Question: I'm working on a wrapper for dropbox in delphi 2012. The problem I'm running into is deserializing the json responses. When I make the request for a list of folders and files in my account I get a response that looks something like this:
'''
{
"hash": "some_hash",
"thumb_exists": false,
"bytes": 0,
"path": "/",
"is_dir": true,
"size": "0 bytes",
"root": "dropbox",
"contents":
[
{
"revision": 11,
"rev": "b074cbcbb",
"thumb_exists": false,
"bytes": 0,
"modified": "Mon, 23 Apr 2012 19:19:27 +0000",
"path": "/Apps",
"is_dir": true,
"icon": "folder",
"root": "dropbox",
"size": "0 bytes"
},
{
"revision": 142,
"rev": "8e074cbcbb",
"thumb_exists": false,
"bytes": 0,
"modified": "Wed, 09 May 2012 22:55:44 +0000",
"path": "/code",
"is_dir": true,
"icon": "folder",
"root": "dropbox",
"size": "0 bytes"
},
{
"revision": 7,
"rev": "7074cbcbb",
"thumb_exists": false,
"bytes": 246000,
"modified": "Mon, 23 Apr 2012 18:40:51 +0000",
"client_mtime": "Mon, 23 Apr 2012 18:40:52 +0000",
"path": "/Getting Started.pdf",
"is_dir": false,
"icon": "page_white_acrobat",
"root": "dropbox",
"mime_type": "application/pdf",
"size": "240.2 KB"
}
],
"icon": "folder"
}
'''
I would like to be able to parse that using a TJSONUnMarshal object, but it turns out that TJSONUnMarshal expects the json to look like this instead:
'''
{
"type":"DropboxApiU.TFile",
"id":1,
"fields":
{
"hash": "some_hash",
"thumb_exists": false,
"bytes": 0,
"path": "/",
"is_dir": true,
"size": "0 bytes",
"root": "dropbox",
"contents":
[
{
"type":"DropboxApiU.TFile",
"id":1,
"fields":
{
"revision": 11,
"rev": "b074cbcbb",
"thumb_exists": false,
"bytes": 0,
"modified": "Mon, 23 Apr 2012 19:19:27 +0000",
"path": "/Apps",
"is_dir": true,
"icon": "folder",
"root": "dropbox",
"size": "0 bytes"
}
},
'''
I've looked at <URL> and I can't seem to find an example online.
What would be the best way to make this happen? I'm hoping I can just write a TTypeObjectReverter, or something similar, but I would need to see a sample to be able to wrap my head around that.
Here's a screenshot of the differences between the two. The red is not sent in the response from the dropbox server, but is expected by the unmarshaler.

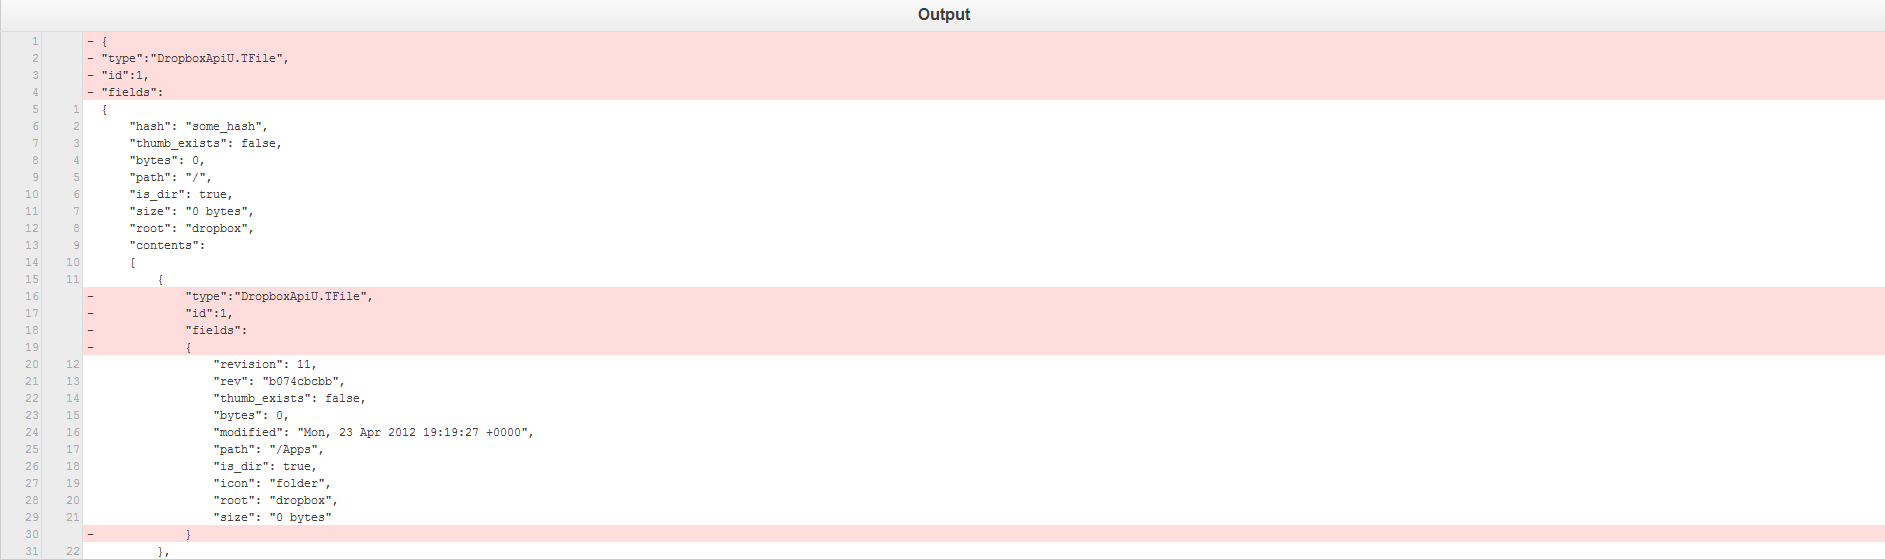
Answer: You could use my <URL> class for this task. First, you'll need to define your class which you want to serialize/deserialize, e.g.:
'''
TDropbox = class
private
FHash: string;
Fthumb_exists: Boolean;
Fbytes: Integer;
Fpath: string;
Fis_dir: Boolean;
FSize: string;
Froot: string;
Fcontents: TArray<TContent>;
Ficon: string;
public
[SvSerialize]
property Hash: string read FHash write FHash;
[SvSerialize]
property thumb_exists: Boolean read Fthumb_exists write Fthumb_exists;
[SvSerialize]
property bytes: Integer read Fbytes write Fbytes;
[SvSerialize]
property path: string read Fpath write Fpath;
[SvSerialize]
property is_dir: Boolean read Fis_dir write Fis_dir;
[SvSerialize]
property size: string read FSize write FSize;
[SvSerialize]
property root: string read Froot write Froot;
[SvSerialize]
property contents: TArray<TContent> read Fcontents write Fcontents;
[SvSerialize]
property icon: string read Ficon write Ficon;
end;
TContent = record
private
frevision: Integer;
Frev: string;
Fthumb_exists: Boolean;
Fbytes: Integer;
fmodified: string;
fclient_mtime: string;
fpath: string;
fis_dir: Boolean;
ficon: string;
froot: string;
fmime_type: string;
fsize: string;
public
property revision: Integer read frevision write frevision;
property rev: string read Frev write Frev;
property thumb_exists: Boolean read Fthumb_exists write Fthumb_exists;
property bytes: Integer read Fbytes write Fbytes;
property modified: string read fmodified write fmodified;
property client_mtime: string read fclient_mtime write fclient_mtime;
property path: string read fpath write fpath;
property is_dir: Boolean read fis_dir write fis_dir;
property icon: string read ficon write ficon;
property root: string read froot write froot;
property mime_type: string read fmime_type write fmime_type;
property size: string read fsize write fsize;
end;
'''
Then add TDropbox object's instance to serializer:
'''
FSerializer := TSvSerializer.Create();
FDropboxFile := TDropbox.Create;
FSerializer.AddObject('', FDropboxFile);
'''
And now you can serialize/deserialize this object through SvSerializer:
'''
FSerializer.DeSerialize(mmo1.Lines.Text{your json string, stream or filename}, TEncoding.UTF8{if it is string you must specify the encoding});
//After this line your FDropBoxFile's properties are filled from your json string
'''